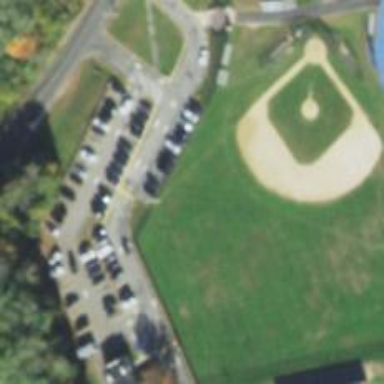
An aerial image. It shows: Baseball pitch for leisure land activities.